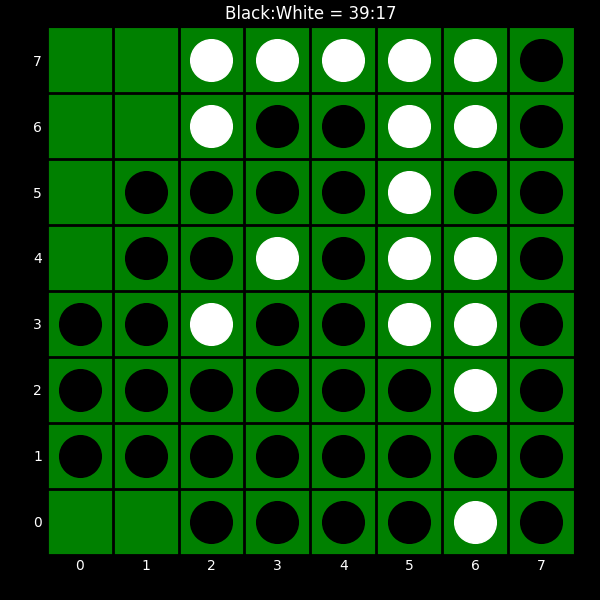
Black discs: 39
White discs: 17